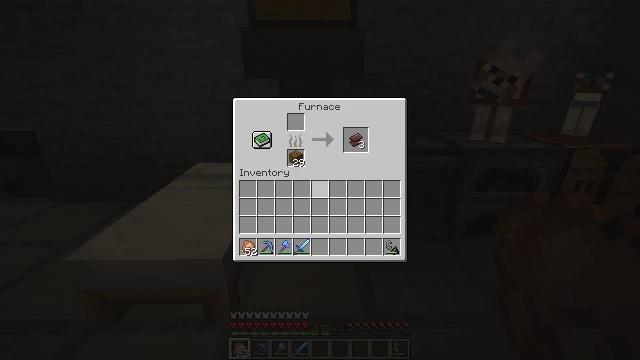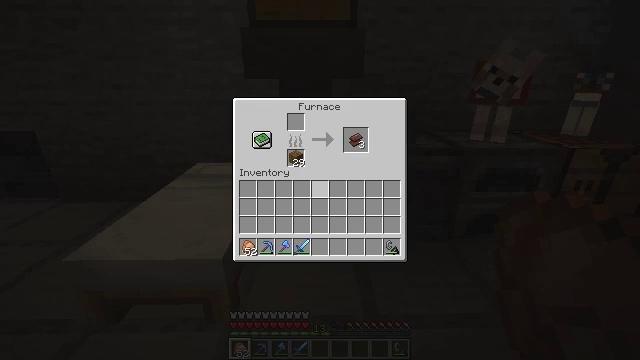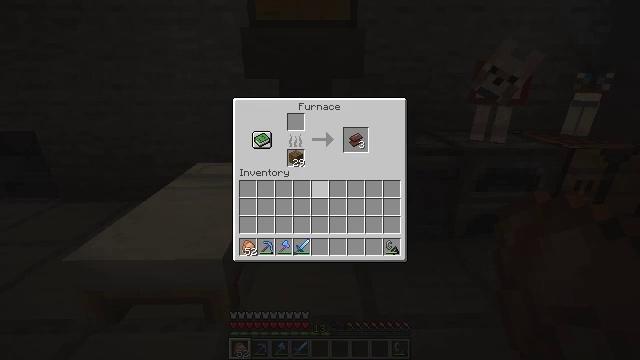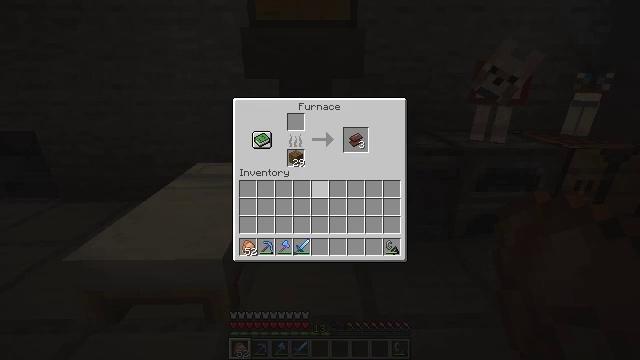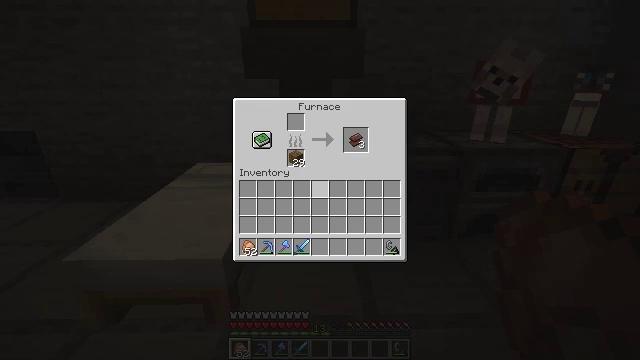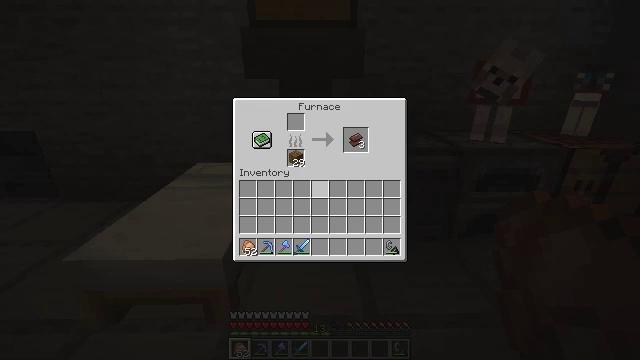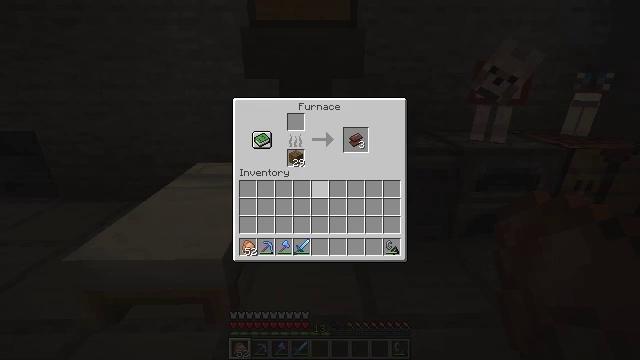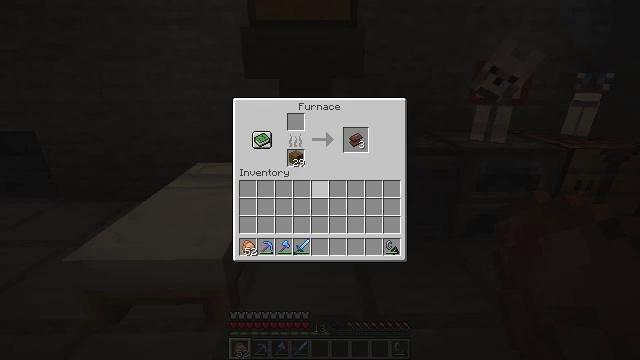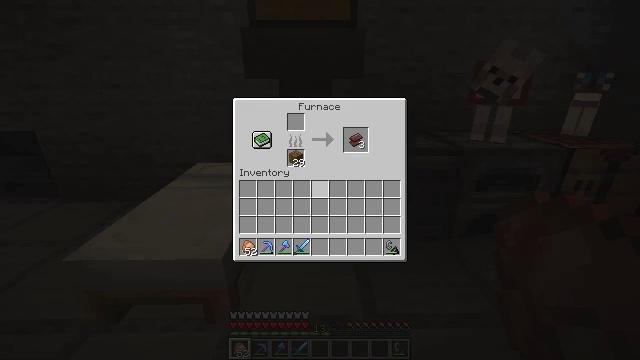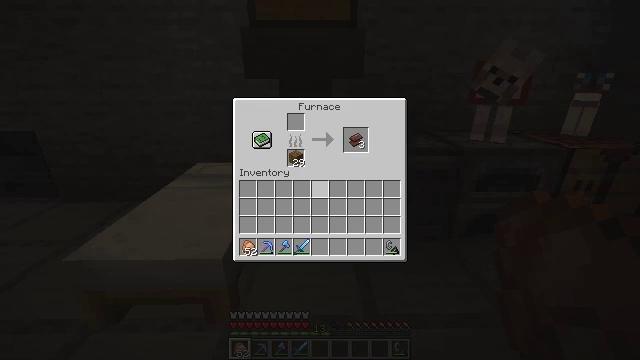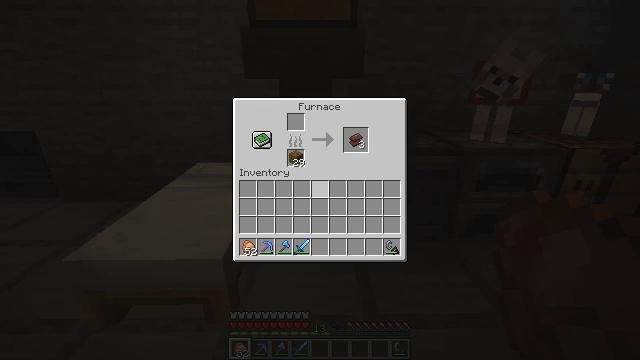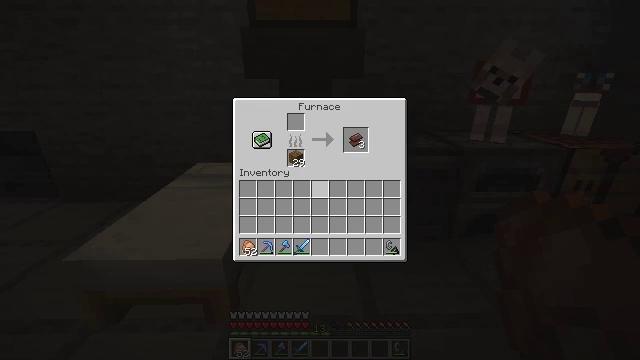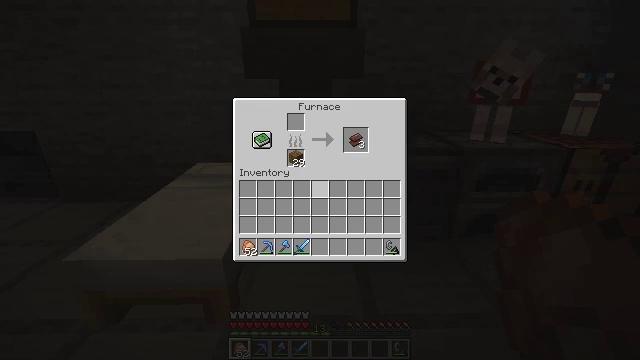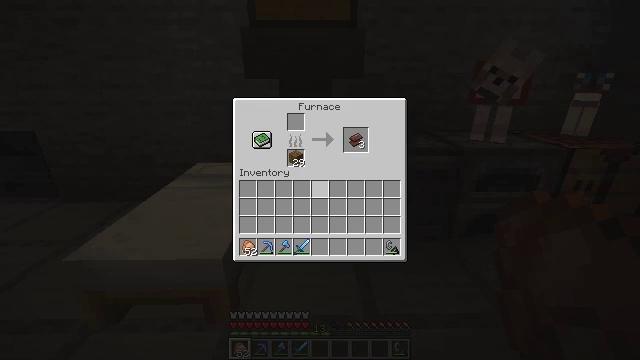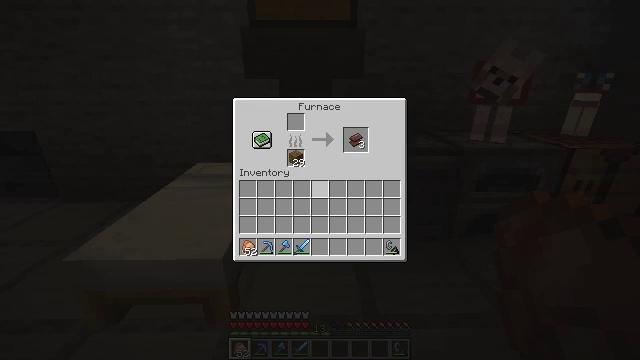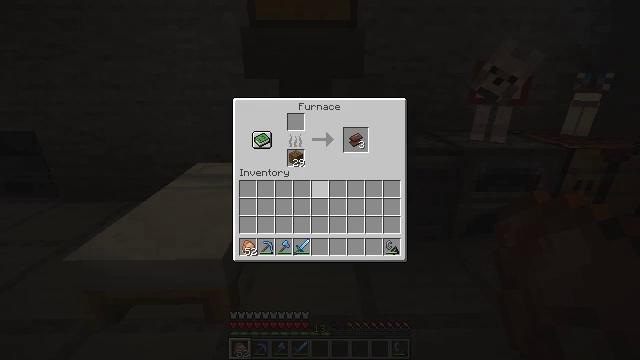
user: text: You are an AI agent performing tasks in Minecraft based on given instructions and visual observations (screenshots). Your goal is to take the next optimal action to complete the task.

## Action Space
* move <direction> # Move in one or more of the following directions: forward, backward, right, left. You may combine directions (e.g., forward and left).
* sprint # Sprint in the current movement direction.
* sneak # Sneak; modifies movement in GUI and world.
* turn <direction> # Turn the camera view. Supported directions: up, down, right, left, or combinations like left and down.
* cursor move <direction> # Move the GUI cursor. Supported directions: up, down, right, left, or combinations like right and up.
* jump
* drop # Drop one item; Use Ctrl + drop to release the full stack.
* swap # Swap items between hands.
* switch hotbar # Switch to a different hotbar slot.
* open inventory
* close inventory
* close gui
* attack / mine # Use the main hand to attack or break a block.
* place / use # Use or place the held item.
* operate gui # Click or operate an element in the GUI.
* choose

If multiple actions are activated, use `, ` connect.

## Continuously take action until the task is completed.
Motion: motion action
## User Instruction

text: Produce netherite scrap by smelting ancient debris.
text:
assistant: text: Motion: no_op
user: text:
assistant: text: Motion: no_op
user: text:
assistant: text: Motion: no_op
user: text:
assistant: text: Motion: no_op
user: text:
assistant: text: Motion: no_op
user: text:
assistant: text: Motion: no_op
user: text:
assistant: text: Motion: no_op
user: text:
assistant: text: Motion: no_op
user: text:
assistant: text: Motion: no_op
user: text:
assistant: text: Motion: no_op
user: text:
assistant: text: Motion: no_op
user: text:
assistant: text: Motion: no_op
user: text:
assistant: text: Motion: no_op
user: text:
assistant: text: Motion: no_op
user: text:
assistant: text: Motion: no_op
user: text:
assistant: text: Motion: no_op
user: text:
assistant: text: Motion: no_op
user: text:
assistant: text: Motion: no_op
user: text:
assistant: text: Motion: no_op
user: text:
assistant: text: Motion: no_op
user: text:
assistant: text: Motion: no_op
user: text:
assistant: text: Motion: no_op
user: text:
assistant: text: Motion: no_op
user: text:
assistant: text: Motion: no_op
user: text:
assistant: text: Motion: no_op
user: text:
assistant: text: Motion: no_op
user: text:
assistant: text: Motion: no_op
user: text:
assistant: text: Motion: no_op
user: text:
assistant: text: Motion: no_op
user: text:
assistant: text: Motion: no_op